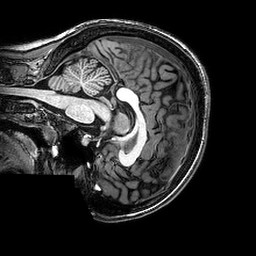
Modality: T1w
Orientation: sagittal
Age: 23
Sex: female
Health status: healthy
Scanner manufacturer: philips
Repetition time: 0.008217 s
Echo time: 0.00378 s